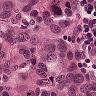
Metastatic tissue present: yes